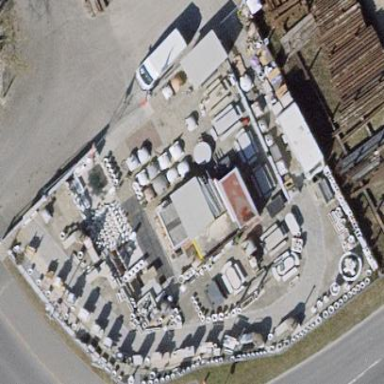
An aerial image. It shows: Shop specializing in garden furniture.